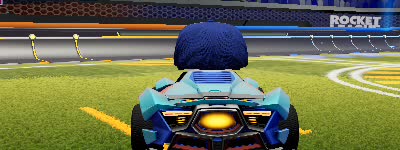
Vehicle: werewolf